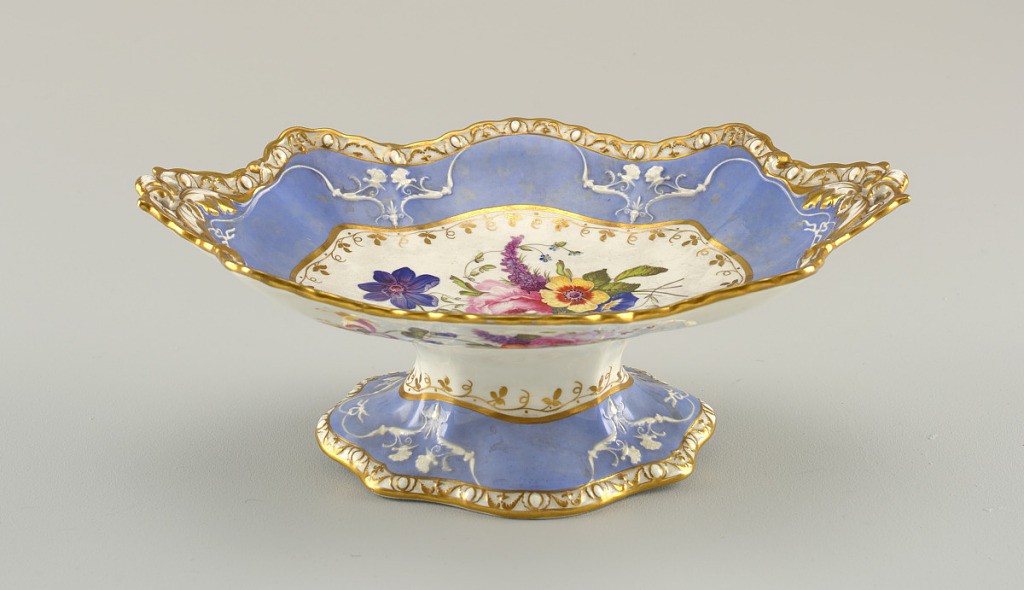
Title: Compote, from a Dessert Service
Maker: Spode Ceramic Works, English, established 1776
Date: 1821–1833
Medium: porcelain (feldspar), vitreous enamel, gold
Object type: compote
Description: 1959-155-4: On oval foot a rectangular dish with deeply scallo...